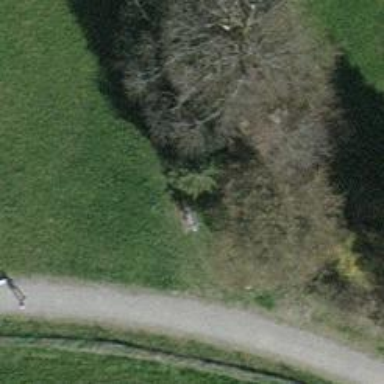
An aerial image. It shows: Bench for seating.